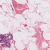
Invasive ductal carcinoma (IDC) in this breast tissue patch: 0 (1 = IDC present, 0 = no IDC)